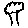
Label: tree